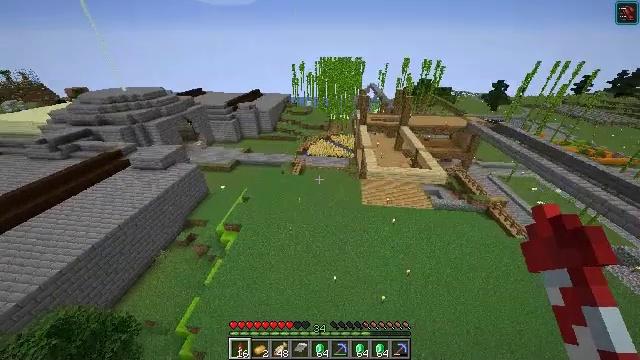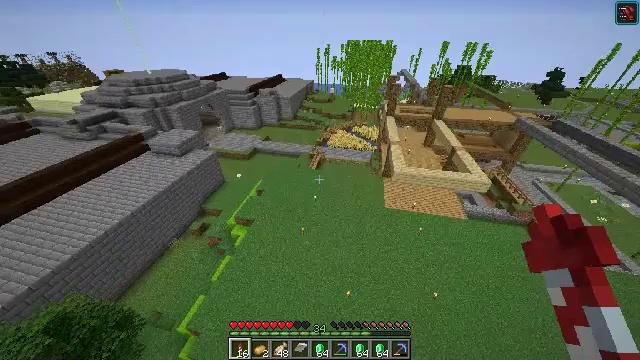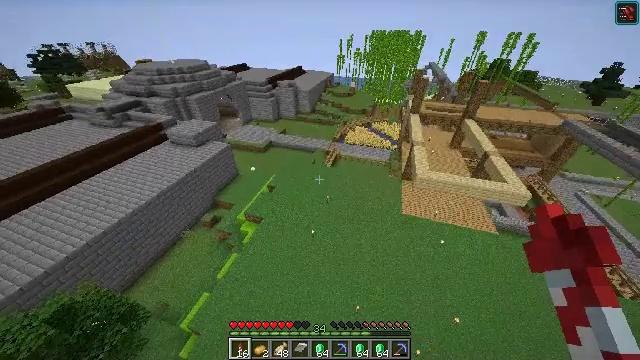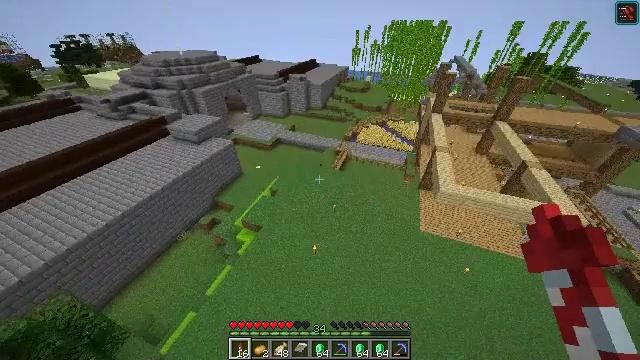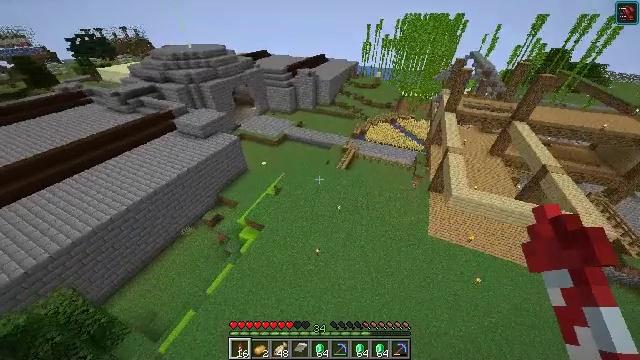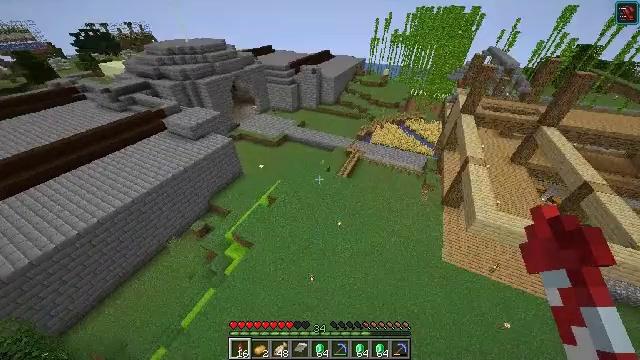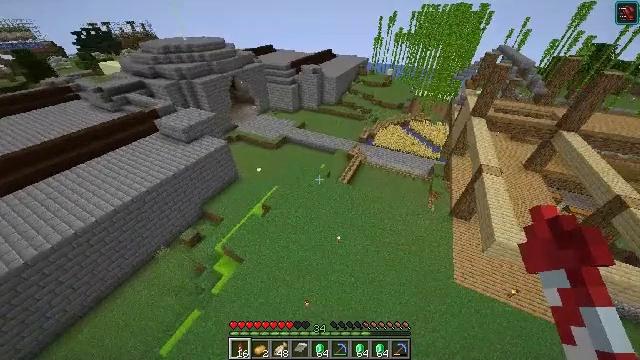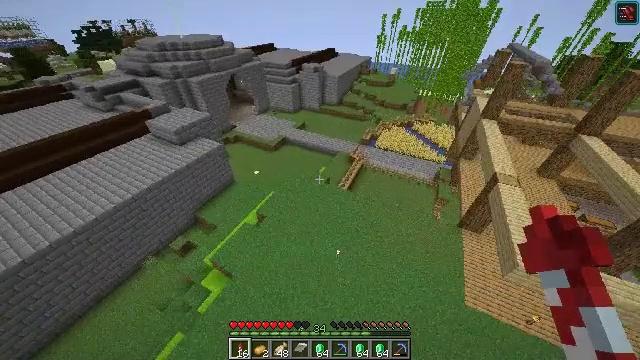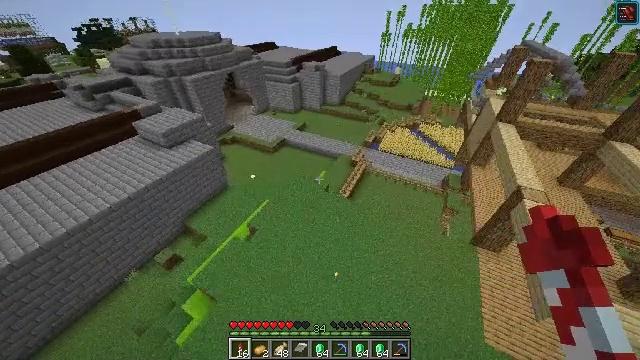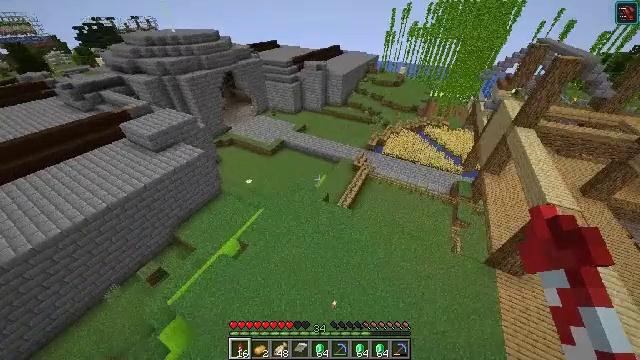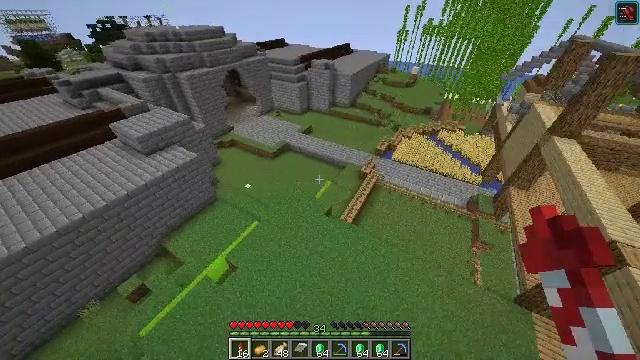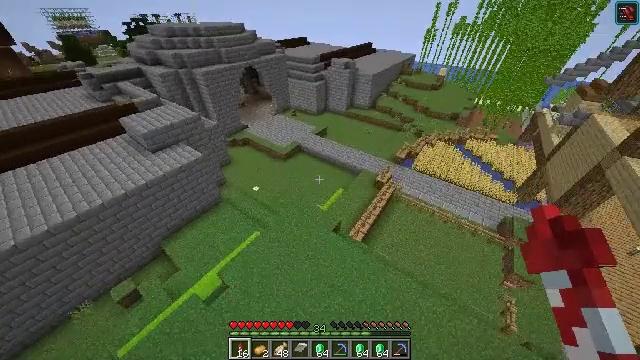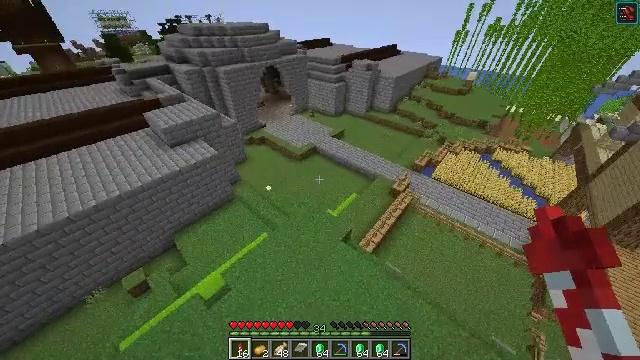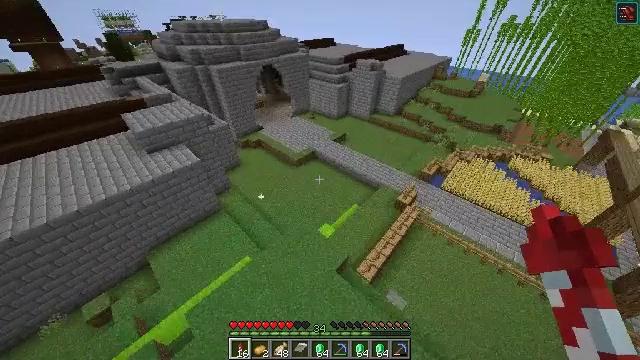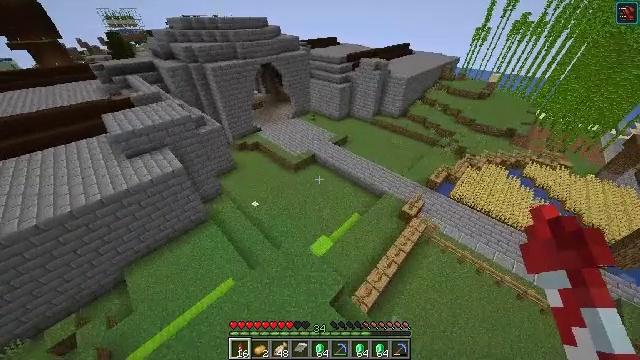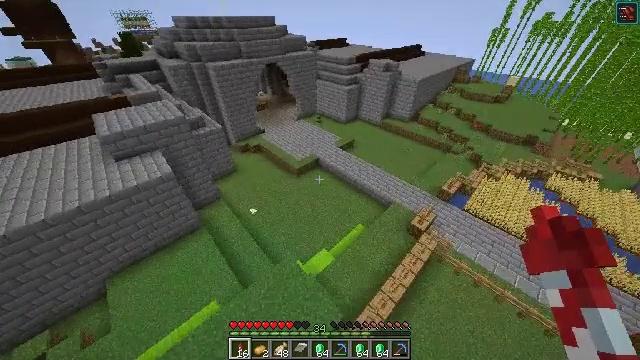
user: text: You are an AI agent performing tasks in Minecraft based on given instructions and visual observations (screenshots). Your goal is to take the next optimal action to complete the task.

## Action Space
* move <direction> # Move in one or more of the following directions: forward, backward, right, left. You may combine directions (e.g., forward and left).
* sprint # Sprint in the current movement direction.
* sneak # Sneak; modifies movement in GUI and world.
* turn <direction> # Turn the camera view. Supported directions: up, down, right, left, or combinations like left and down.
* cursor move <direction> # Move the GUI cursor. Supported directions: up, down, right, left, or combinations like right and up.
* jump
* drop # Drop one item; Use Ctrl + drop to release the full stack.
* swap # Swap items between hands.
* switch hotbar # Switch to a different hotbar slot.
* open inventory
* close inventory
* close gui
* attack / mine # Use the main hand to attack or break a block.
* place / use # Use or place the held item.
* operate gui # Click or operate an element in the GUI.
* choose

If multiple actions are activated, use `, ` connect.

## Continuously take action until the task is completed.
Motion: motion action
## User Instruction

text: Craft an emerald block.
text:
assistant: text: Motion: turn left and down
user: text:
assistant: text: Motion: turn left and down
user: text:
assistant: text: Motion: turn left and down
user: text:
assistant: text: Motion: turn left and down
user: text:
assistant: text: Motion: turn left
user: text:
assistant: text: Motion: no_op
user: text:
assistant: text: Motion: no_op
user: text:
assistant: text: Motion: no_op
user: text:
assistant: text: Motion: no_op
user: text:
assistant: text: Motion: turn left
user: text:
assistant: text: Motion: turn left
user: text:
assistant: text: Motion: turn left
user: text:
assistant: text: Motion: turn left
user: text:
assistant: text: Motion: turn left
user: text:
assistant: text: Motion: turn left
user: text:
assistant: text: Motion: turn left and up
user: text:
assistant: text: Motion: turn left
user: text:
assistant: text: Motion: turn left
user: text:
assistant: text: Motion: turn left
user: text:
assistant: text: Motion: turn left
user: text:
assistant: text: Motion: turn left
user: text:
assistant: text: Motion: turn left
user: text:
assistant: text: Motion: turn left
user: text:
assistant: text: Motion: turn left
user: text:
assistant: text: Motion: turn left
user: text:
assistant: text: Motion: turn left and up
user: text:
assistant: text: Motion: turn left
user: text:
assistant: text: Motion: turn left
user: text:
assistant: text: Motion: turn left
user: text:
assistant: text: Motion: turn left